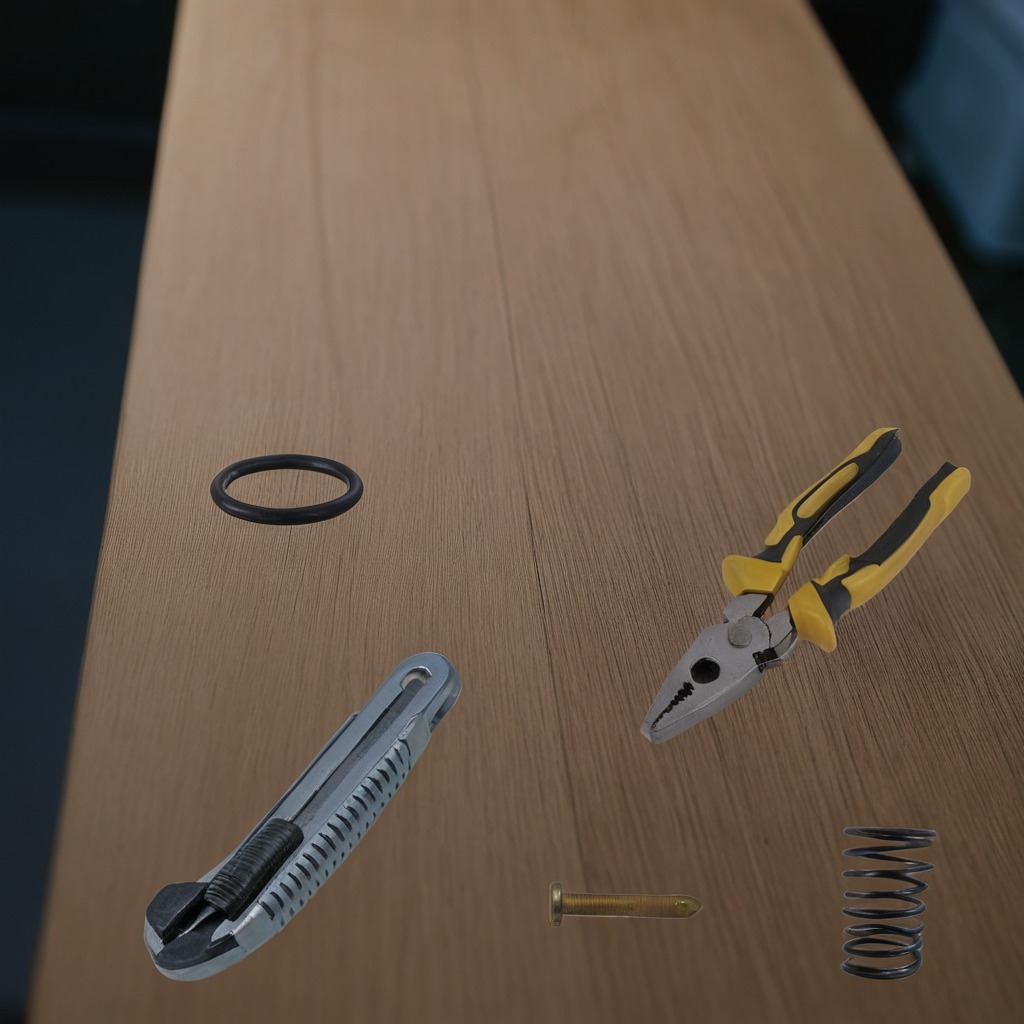
A rubber Oring, a utility knife, an iron nail, a pair of pliers, and a coiled metal spring are lying on the old table.